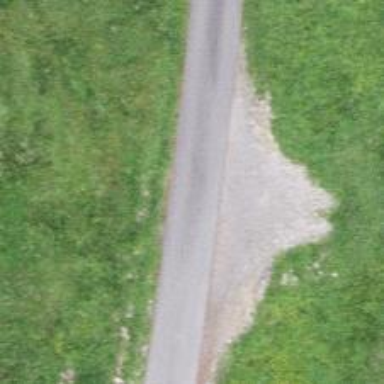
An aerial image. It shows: Passing place on the road.